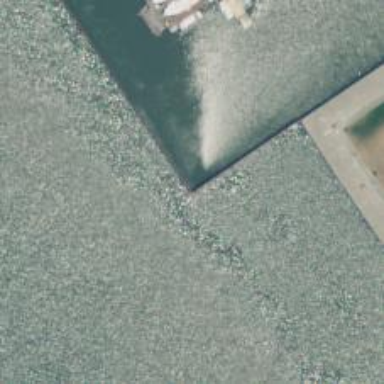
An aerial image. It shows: Breakwater structure.